Aerial crown-view tile of a tropical tree (Barro Colorado Island, Panama), acquired 20240813:
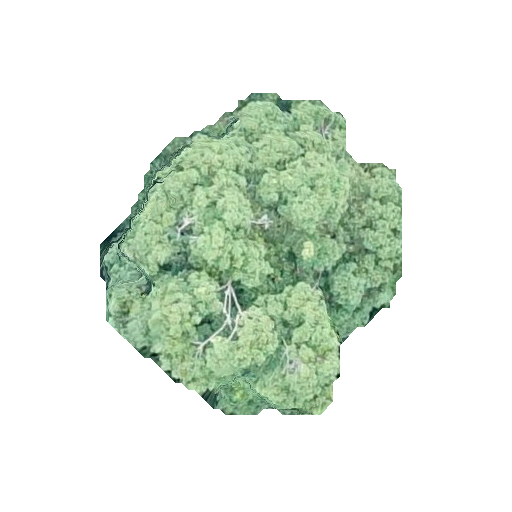
Species: Ocotea leptobotra
GBIF accepted scientific name: Ocotea leptobotra
Crown area: 104.444 m²